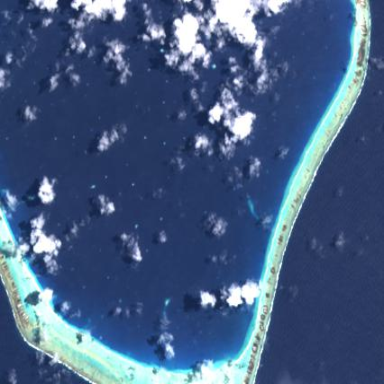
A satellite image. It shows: Maritime atoll boundary adorned with natural beauty. The place is atoll.